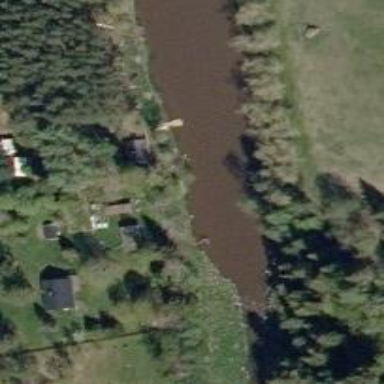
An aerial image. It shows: Scene featuring rapids in waterway.